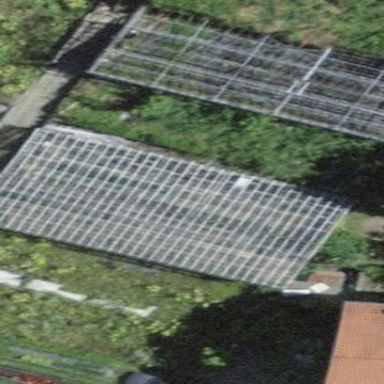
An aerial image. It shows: Greenhouse.